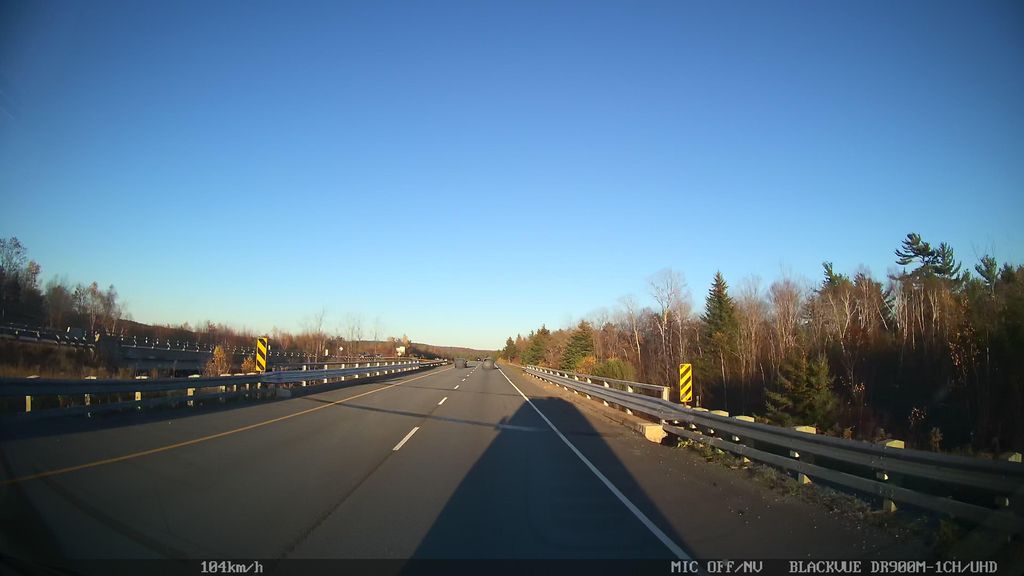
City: halifax